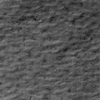
Label: not_dusty